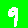
Digit: 9